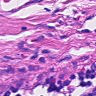
Metastatic tissue present: no